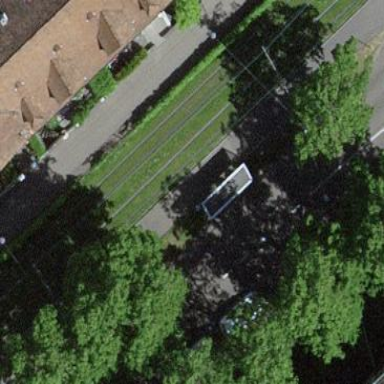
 specifically for trams. The platform has shelter."